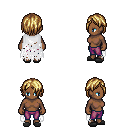
a pixel art fantasy rpg character, female body template, human, dark skin, white tattered cape, magenta pants, blonde bangs hairstyle, gray slippers, four views (front, back, left, right), 2x2 character sprite sheet, small pixel art, hard edges, no anti-aliasing